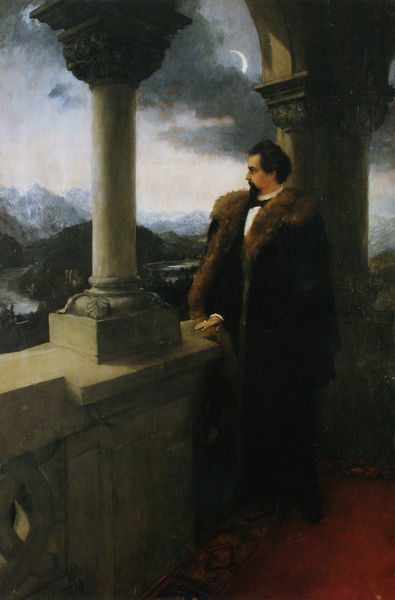
Titel: Ludwig II. auf dem Balkon des Thronsaals von Neuschwanstein
Künstler: Ferdinand Leeke
Schlagwörter: berg, blau, dunkel, gemälde, hand, himmel, mann, schatten, umhang, wasser, weiß, wolken, bäume, landschaft, sitzen, abend, braun, grau, licht, nacht, pfeiler, profil, schwarz, säule, säulen, blick, rot, schloss, wolke, schleife, teppich, bart, hemd, architektur, kragen, pelz, sockel, stehen, stein, vollbart, bildnis, blicken, herr, hände, portrait, porträt, schauen, öl, dämmerung, ferne, hügel, brüstung, boden, mantel, pose, tal, wald, balkon, terrasse, düster, bogen, haltung, berge, gebirge, mauer, flus, fluß, romantik, könig, verzierung, geländer, platte, galerie, kante, rit, arkade, mond, bruan, palast, balustrade, alpen, mondsichel, sichel, posieren, kapitelle, kapitell, pelzkragen, pelzmantel, romantisch, basis, monarch, schaft, ludwig, wals, kapitel, stien, ludwig ii, kini, neuschwanstein, herrenchiemsee, neumond, dunkle wolken, sichelmond, mantek, inviromental portrait, säule kapitell, schwarzer pelzmantel